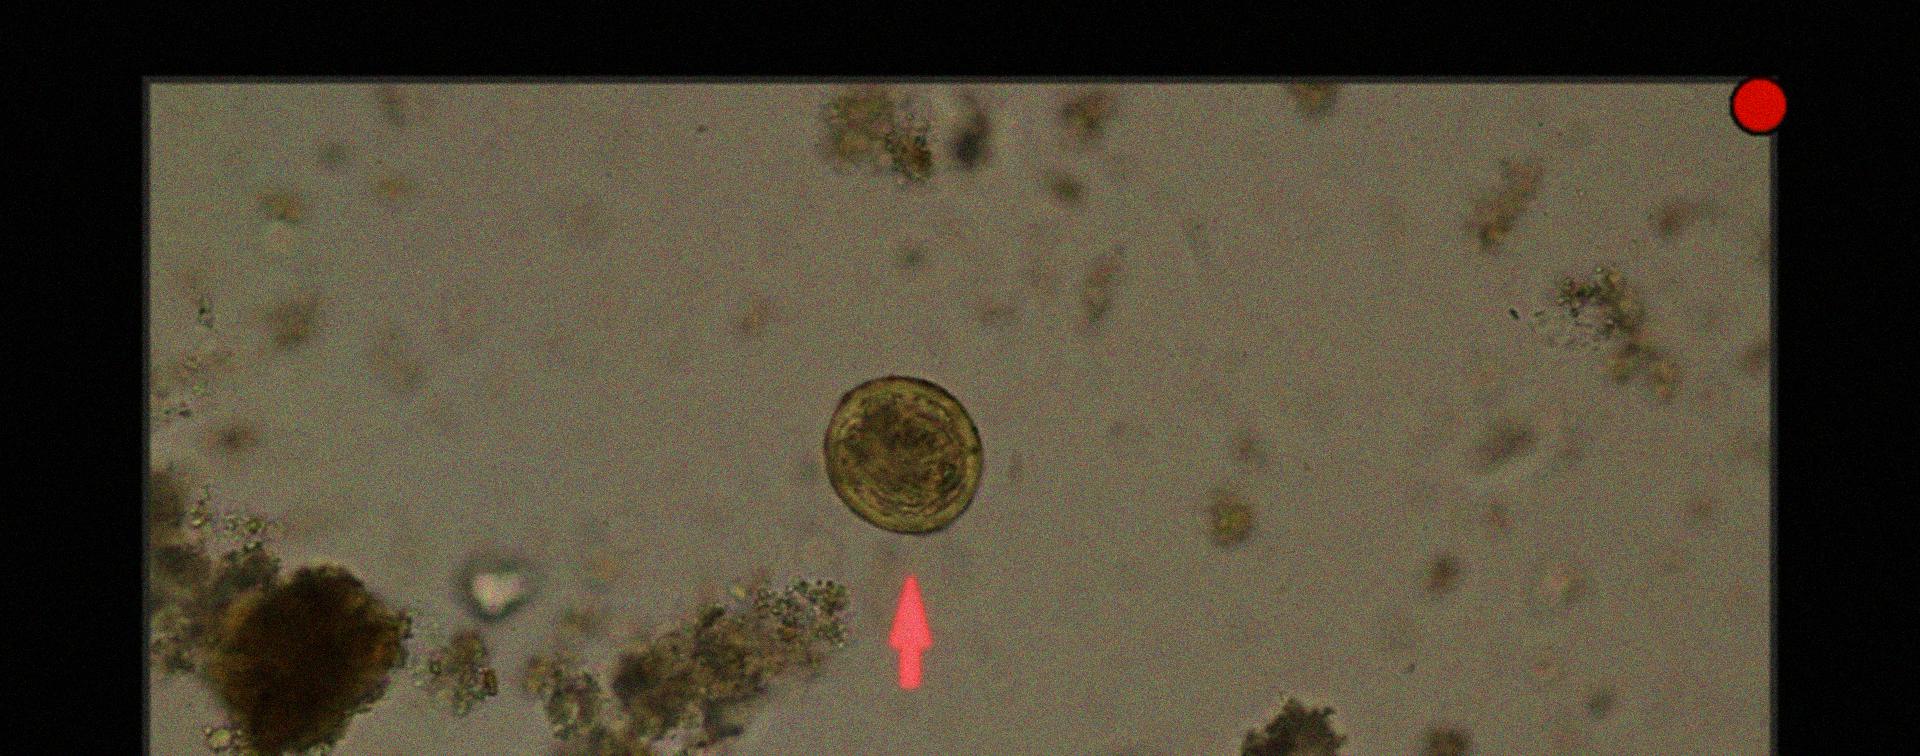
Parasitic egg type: Ascaris lumbricoides